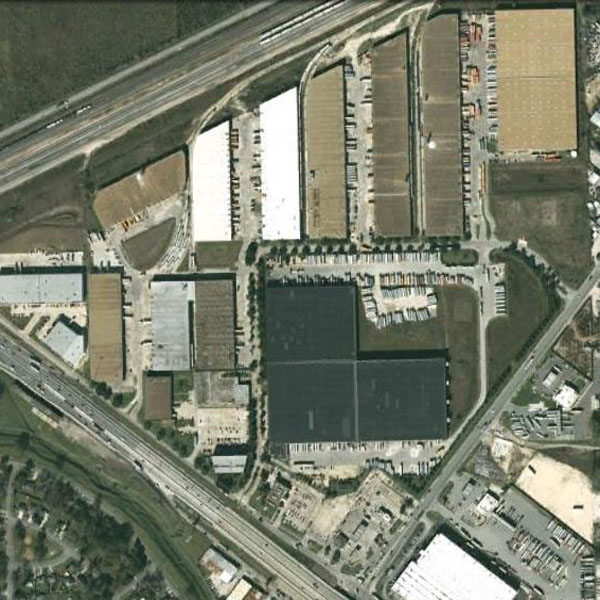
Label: Industrial